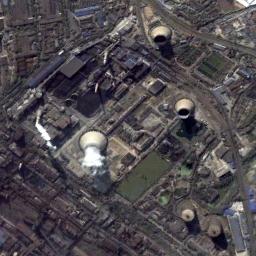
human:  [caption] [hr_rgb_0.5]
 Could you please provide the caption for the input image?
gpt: There are many buildings of different shapes next to the thermal power station .

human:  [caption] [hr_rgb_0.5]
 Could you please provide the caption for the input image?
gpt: In the thermal power plant there are plants and machinery, Five cooling towers and three chimneys .

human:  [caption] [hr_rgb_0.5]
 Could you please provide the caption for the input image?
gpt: There are two thermal power stations, and the left one is emitting smoke .

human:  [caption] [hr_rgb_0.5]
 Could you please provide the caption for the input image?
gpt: The thermal power station is next to some buildings with white mist above .

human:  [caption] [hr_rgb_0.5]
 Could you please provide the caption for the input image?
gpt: There are many buildings and several chimneys on the thermal power station .